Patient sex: M
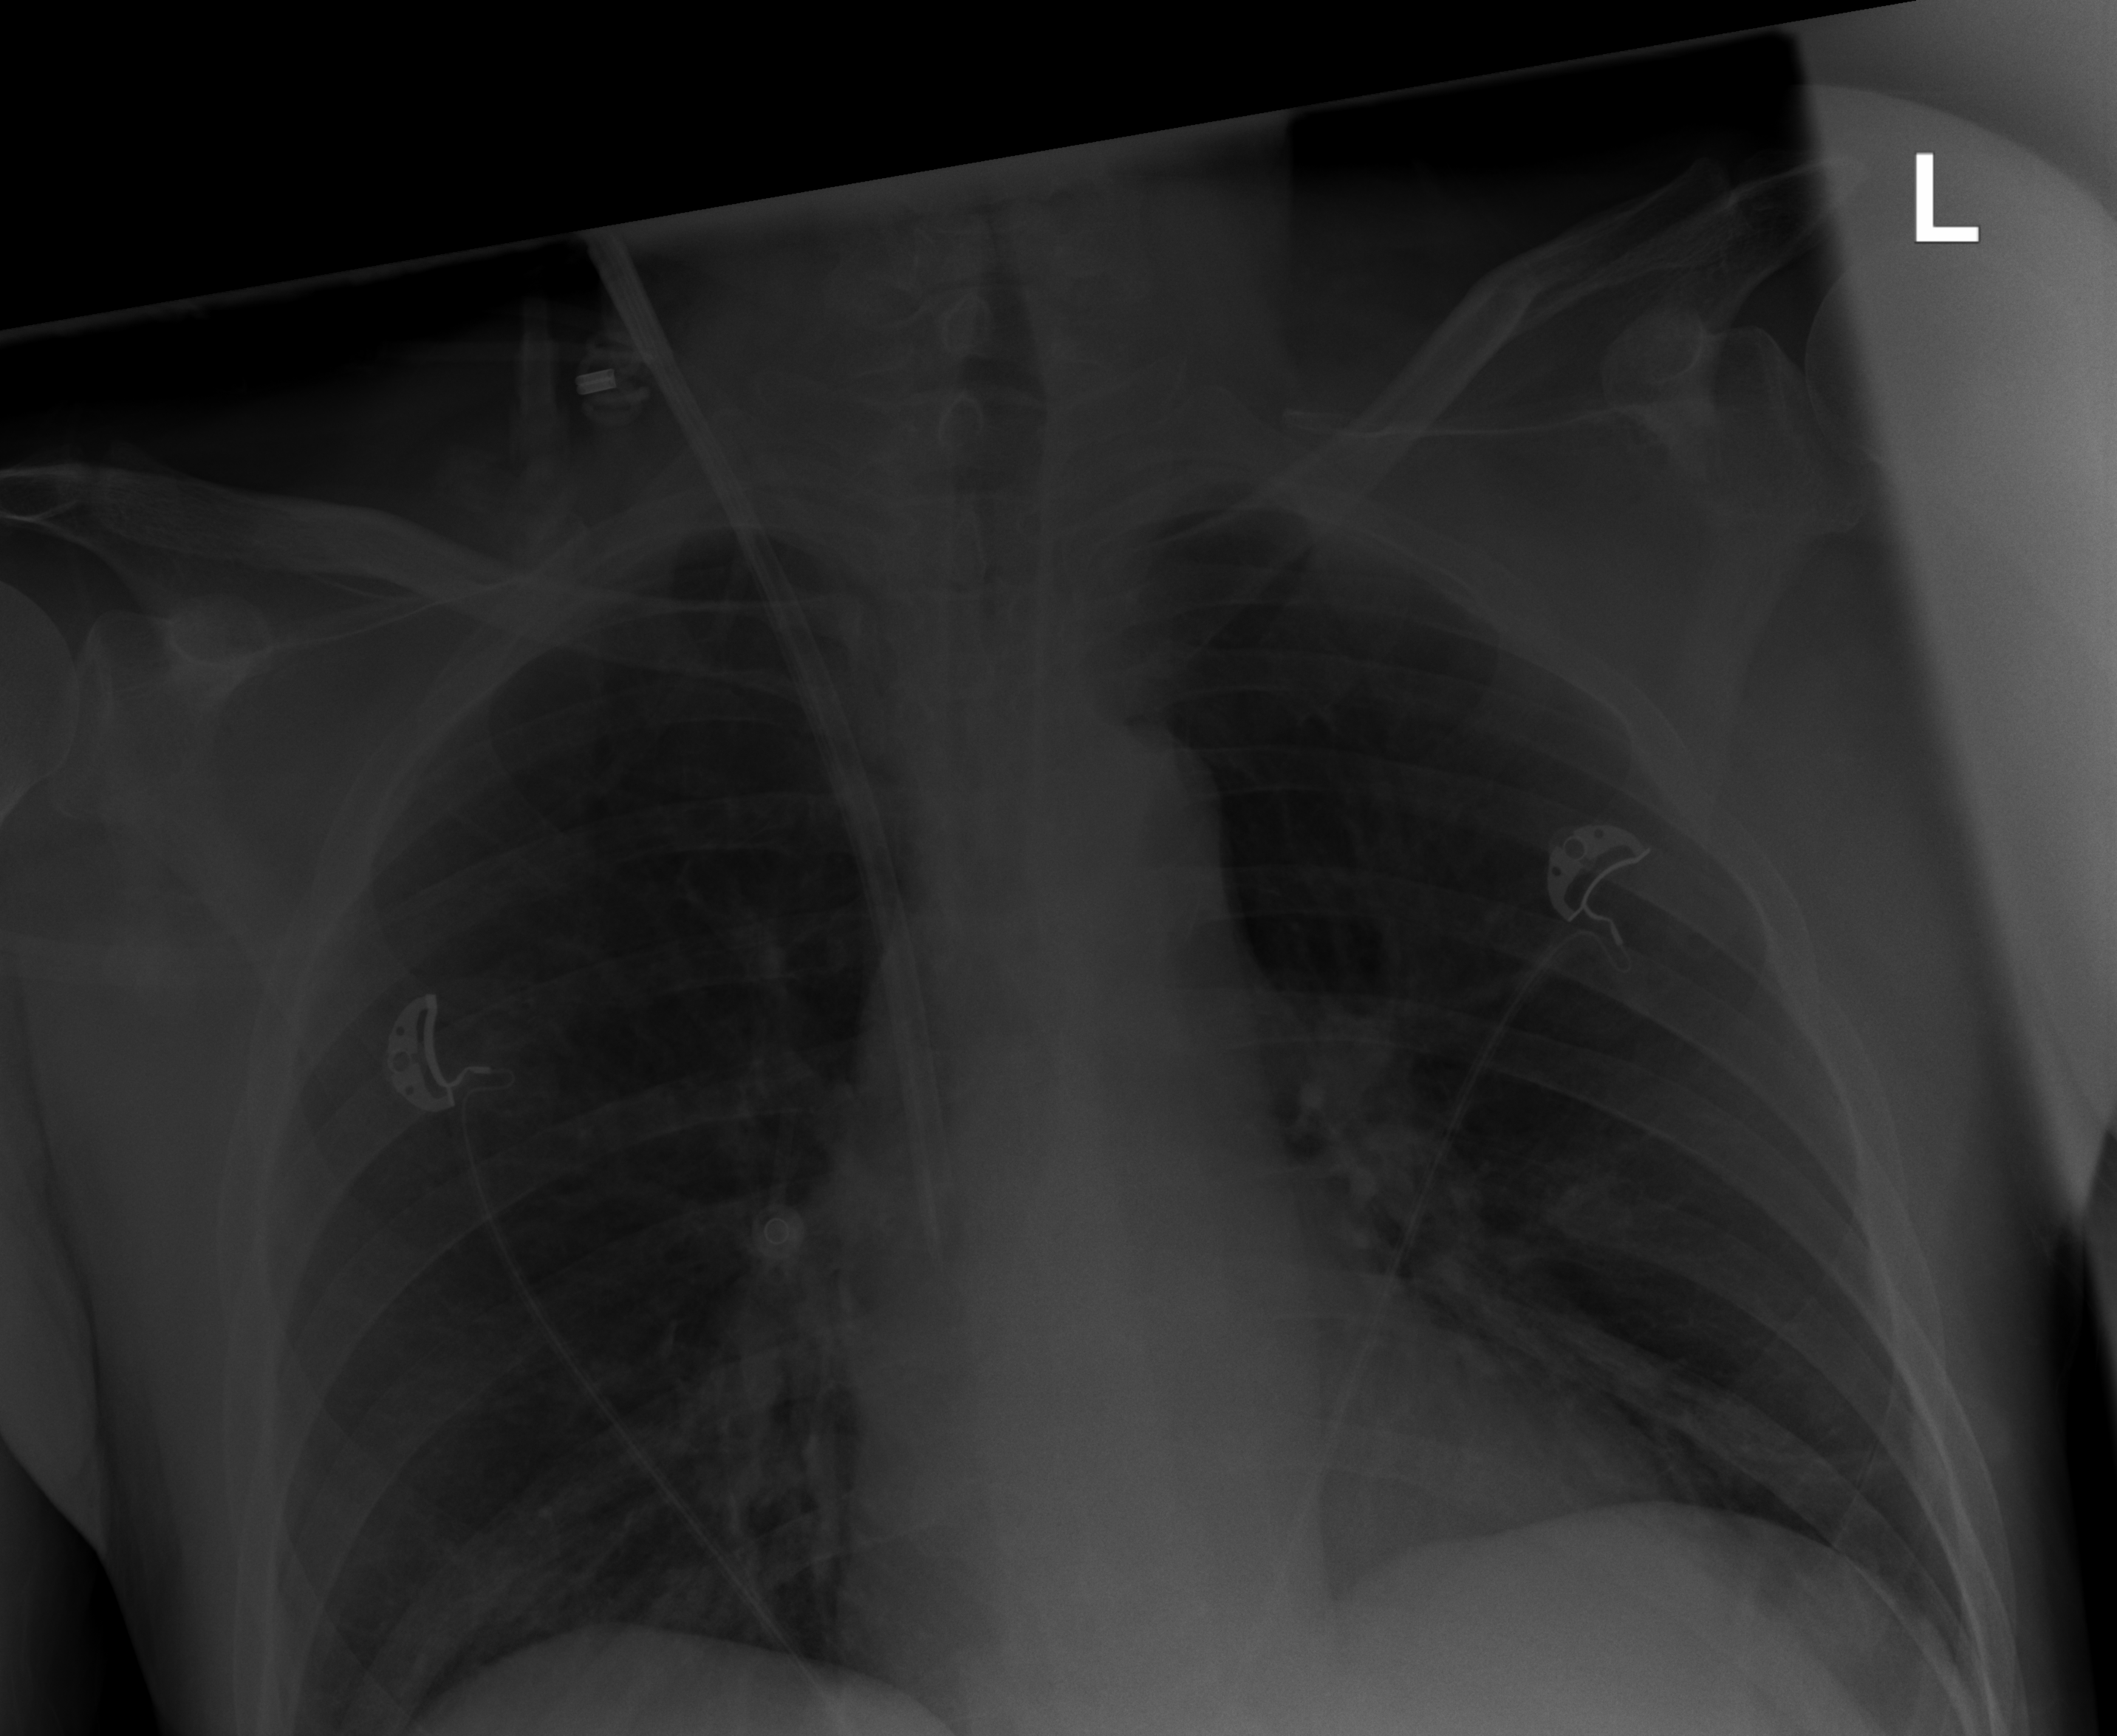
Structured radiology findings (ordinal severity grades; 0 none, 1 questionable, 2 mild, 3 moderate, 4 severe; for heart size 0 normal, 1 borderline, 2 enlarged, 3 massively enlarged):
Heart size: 0
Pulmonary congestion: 0
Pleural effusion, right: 0
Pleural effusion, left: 0
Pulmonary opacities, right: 0
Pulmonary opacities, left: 0
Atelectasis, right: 2
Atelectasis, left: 2